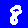
Digit: 8